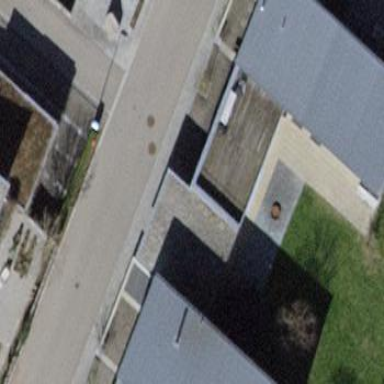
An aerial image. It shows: Garage.